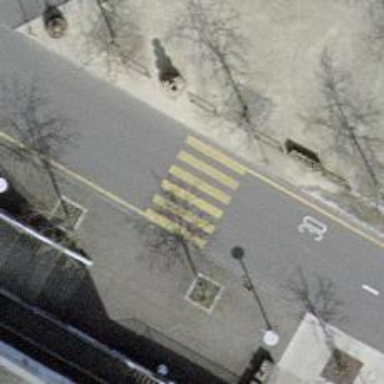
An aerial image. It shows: Uncontrolled zebra crossing with yellow markings.